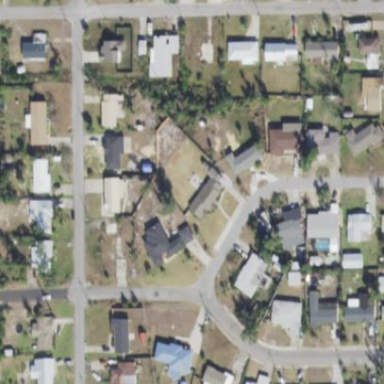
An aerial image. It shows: This residential area consists of single-family homes.